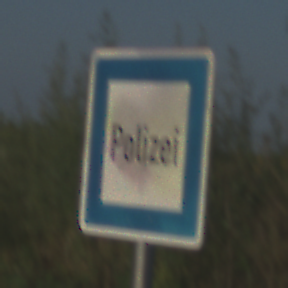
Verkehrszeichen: Polizei
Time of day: MorningAfternoon
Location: Outdoor (RoadRail)
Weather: Clear
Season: NotSpecified
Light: Natural